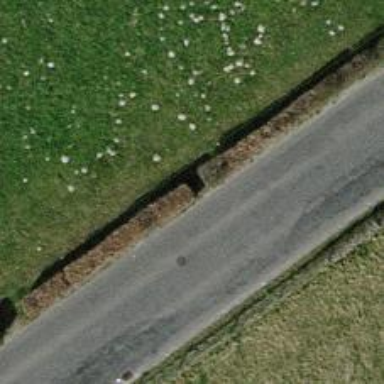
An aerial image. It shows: Hedge acting as barrier.